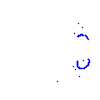
Particle: proton